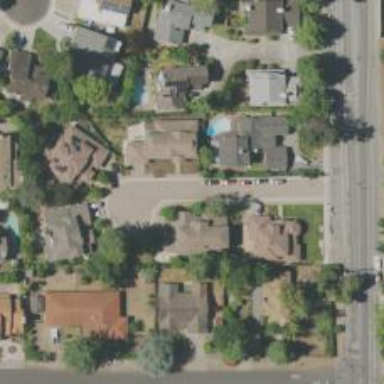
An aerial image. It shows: Residential road with asphalt surface and sidewalk on the left side.